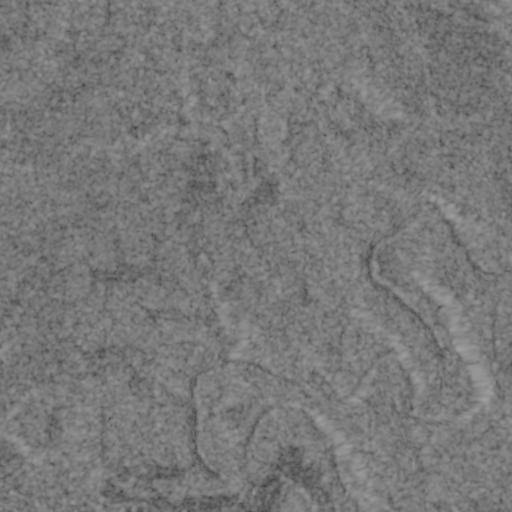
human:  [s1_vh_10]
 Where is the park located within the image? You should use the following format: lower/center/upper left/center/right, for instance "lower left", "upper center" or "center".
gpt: The park is located in the lower of the image.
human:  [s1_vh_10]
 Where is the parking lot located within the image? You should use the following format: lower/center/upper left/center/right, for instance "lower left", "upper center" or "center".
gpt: The parking lot is located in the center right of the image.
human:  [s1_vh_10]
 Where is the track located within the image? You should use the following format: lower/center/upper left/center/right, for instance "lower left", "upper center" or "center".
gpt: There is no track in the image.

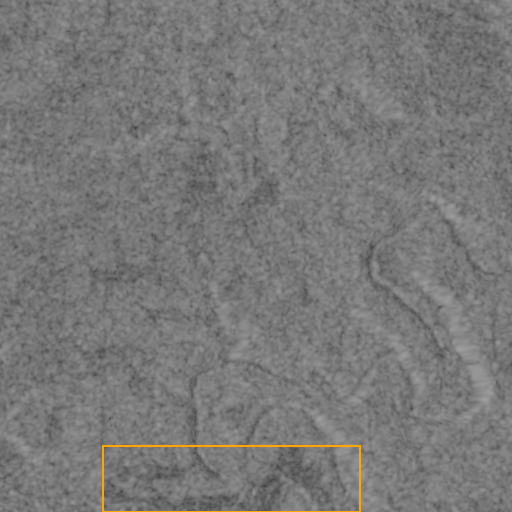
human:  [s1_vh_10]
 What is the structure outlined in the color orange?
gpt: The structure outlined in orange is a park.
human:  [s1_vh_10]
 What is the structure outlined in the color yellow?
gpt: There is no yellow outline.